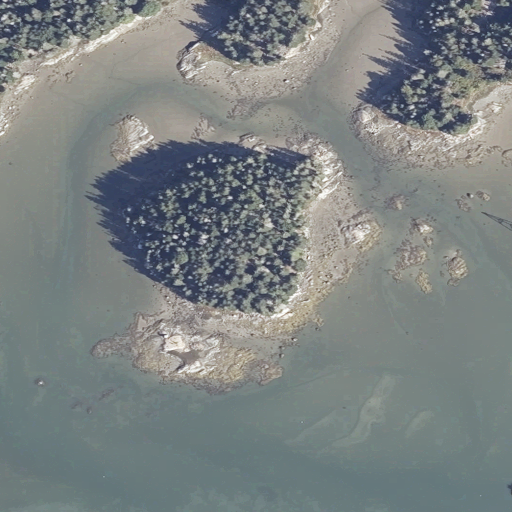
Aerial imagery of island in Maine named Kiahs Island containing open water, evergreen forest, herbaceous wetlands, barren land, and grassland